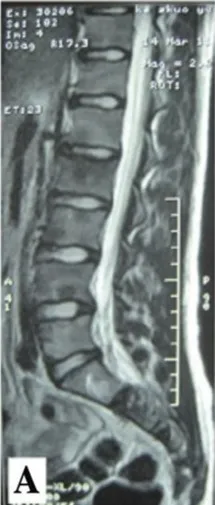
Thoracolumbar MRI (A) shows a short signal on T2-weighted MRI in the T2 to T11, L1 to L5, and sacral vertebra. MRI taken after neoadjuvant chemotherapy.
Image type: radiology (mri)